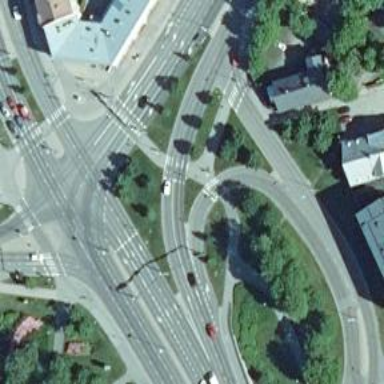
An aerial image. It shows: Footway made of asphalt leading to traffic island.